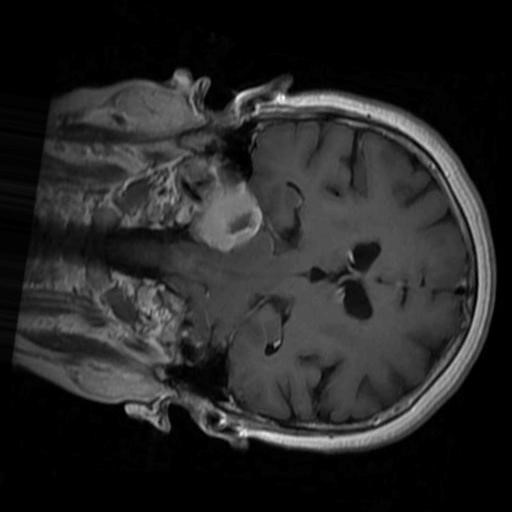
Label: brain_menin